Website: bh-photo
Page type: billing-address
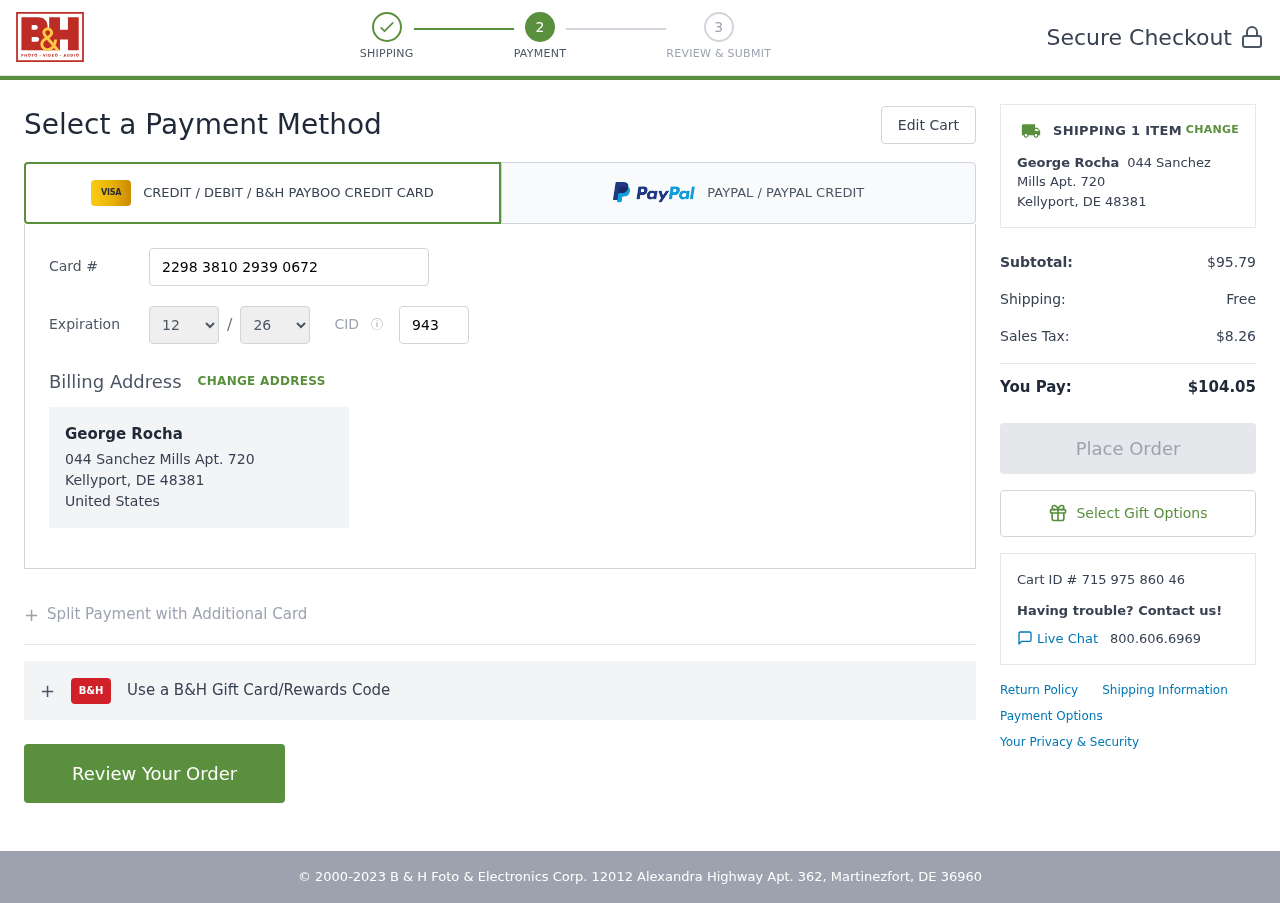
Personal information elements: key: PII_CARD_CVV
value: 943
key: PII_CARD_EXPIRY_MONTH
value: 12
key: PII_CARD_EXPIRY_YEAR
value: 26
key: PII_CARD_NUMBER
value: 2298 3810 2939 0672
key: PII_CITY_STATE_ZIP
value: Kellyport, DE 48381
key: PII_COUNTRY
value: United States
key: PII_FULLNAME
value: George Rocha
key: PII_STREET
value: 044 Sanchez Mills Apt. 720
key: PII_FULLNAME2
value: George Rocha
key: PII_STREET2
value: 044 Sanchez Mills Apt. 720
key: PII_CITY_STATE_ZIP2
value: Kellyport, DE 48381
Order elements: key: ORDER_NUM_ITEMS
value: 1
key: ORDER_SUBTOTAL
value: $95.79
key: ORDER_SHIPPING_COST
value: Free
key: ORDER_TAX
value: $8.26
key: ORDER_TOTAL
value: $104.05
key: ORDER_ID
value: Cart ID # 715 975 860 46